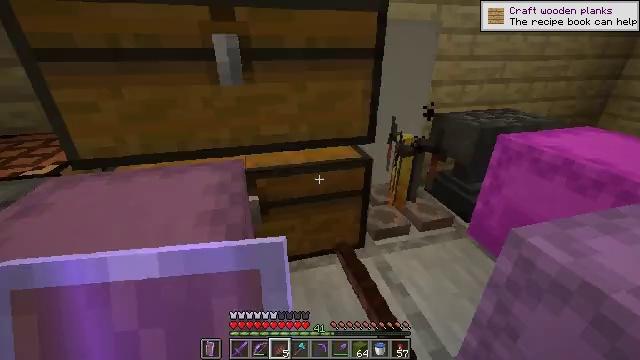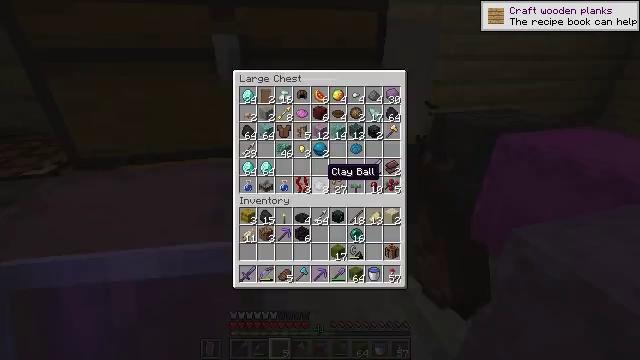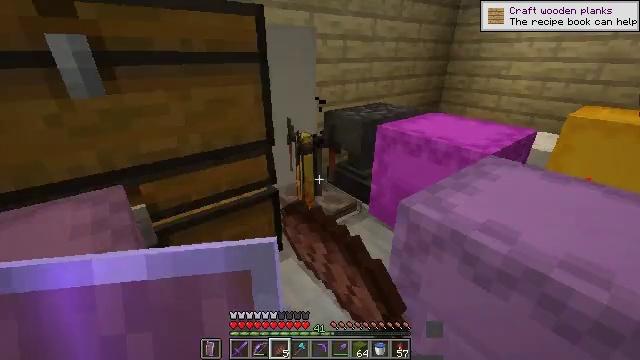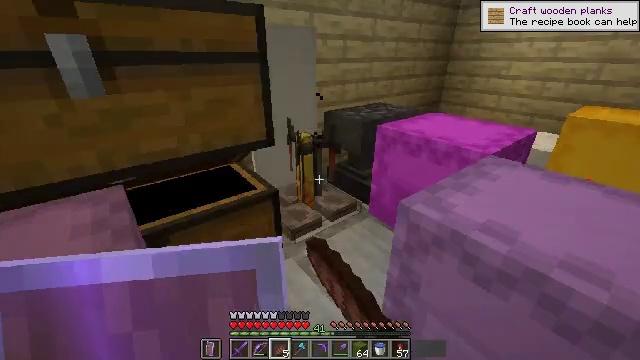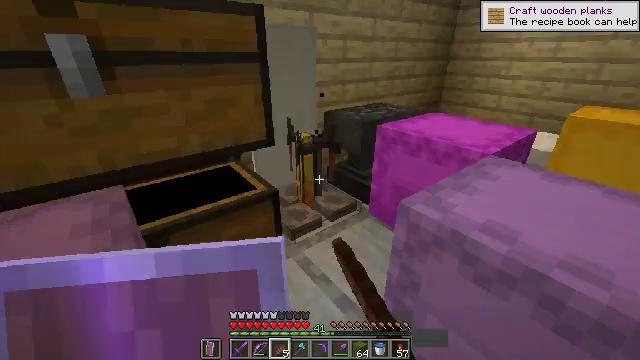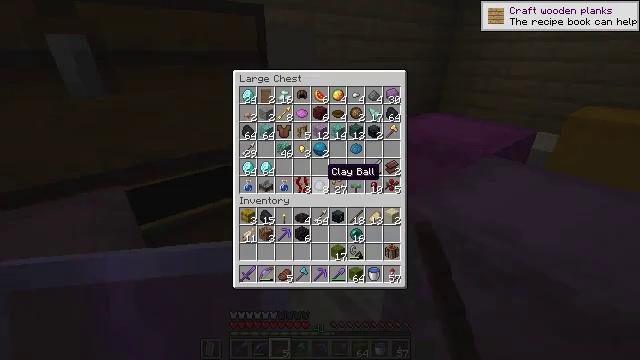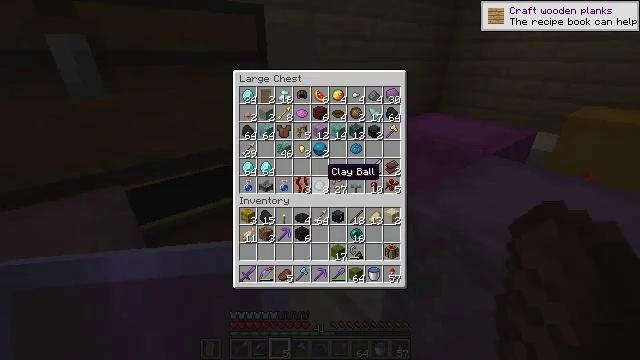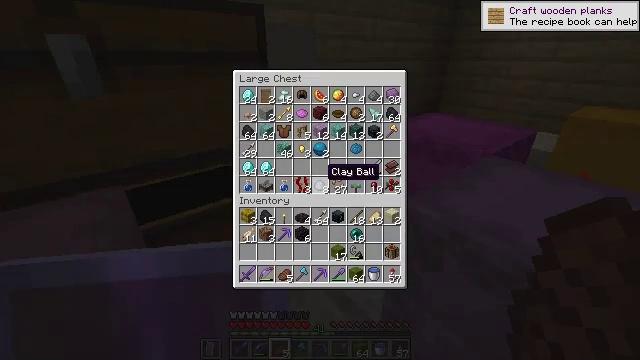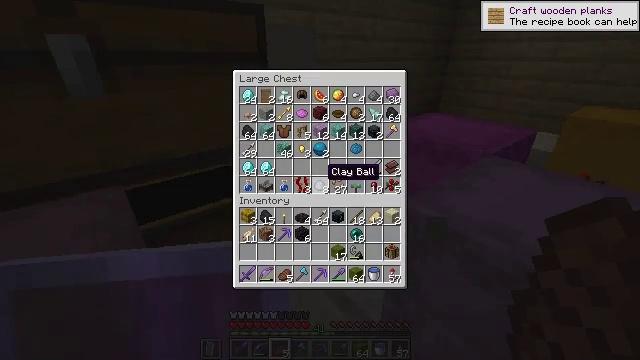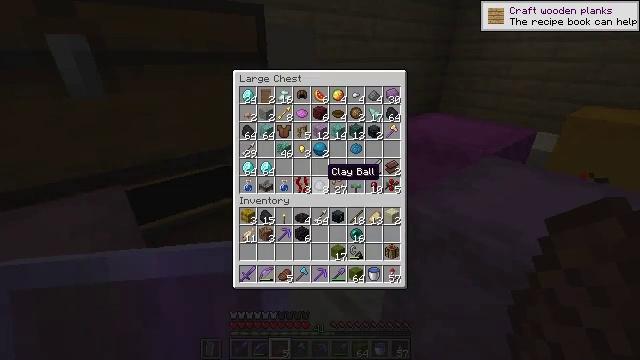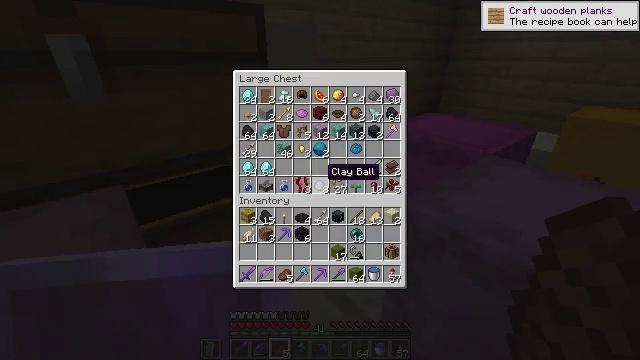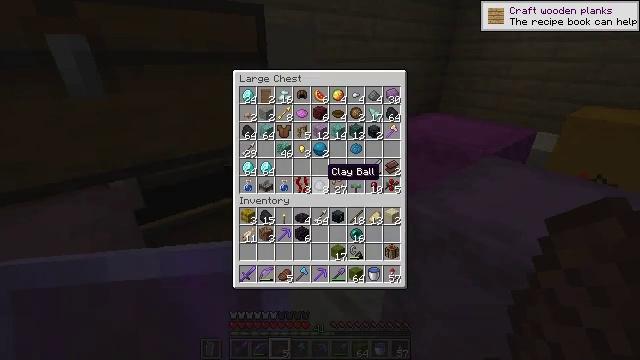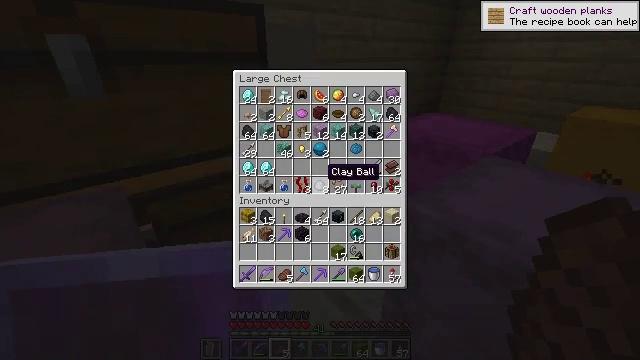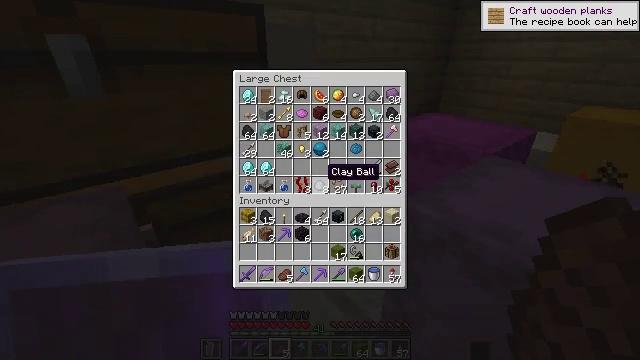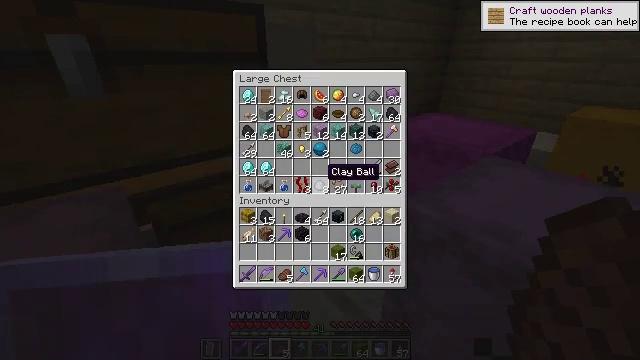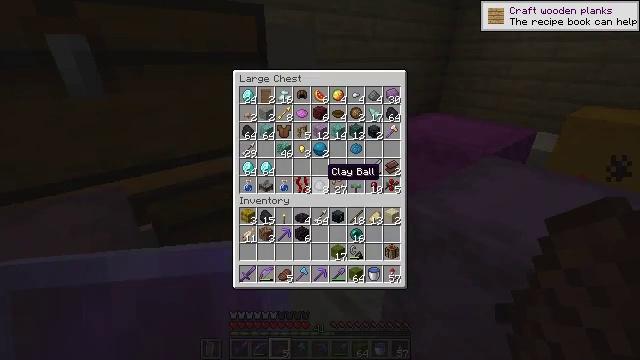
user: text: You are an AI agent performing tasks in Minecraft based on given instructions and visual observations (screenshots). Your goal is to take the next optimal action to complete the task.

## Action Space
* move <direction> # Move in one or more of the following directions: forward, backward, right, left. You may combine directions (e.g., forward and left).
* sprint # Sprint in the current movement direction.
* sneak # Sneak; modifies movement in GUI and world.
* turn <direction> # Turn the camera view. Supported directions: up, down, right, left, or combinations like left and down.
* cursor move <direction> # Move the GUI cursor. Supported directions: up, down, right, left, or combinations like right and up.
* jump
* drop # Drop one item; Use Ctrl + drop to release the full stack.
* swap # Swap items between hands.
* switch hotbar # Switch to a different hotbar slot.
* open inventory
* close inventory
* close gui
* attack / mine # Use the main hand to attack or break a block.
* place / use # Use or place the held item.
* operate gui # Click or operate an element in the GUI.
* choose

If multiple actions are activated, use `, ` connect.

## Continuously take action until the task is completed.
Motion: motion action
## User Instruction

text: Craft a green carpet.
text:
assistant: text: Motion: no_op
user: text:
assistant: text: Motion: turn right
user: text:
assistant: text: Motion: no_op
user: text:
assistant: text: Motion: no_op
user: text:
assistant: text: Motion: no_op
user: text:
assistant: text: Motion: no_op
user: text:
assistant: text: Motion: no_op
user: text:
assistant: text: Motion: no_op
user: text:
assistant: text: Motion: no_op
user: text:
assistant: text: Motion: no_op
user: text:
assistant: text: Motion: no_op
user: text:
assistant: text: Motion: no_op
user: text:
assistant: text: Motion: no_op
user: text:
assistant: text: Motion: no_op
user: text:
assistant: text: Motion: no_op
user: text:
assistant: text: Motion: no_op
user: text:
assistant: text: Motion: no_op
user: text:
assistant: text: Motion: no_op
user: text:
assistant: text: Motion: no_op
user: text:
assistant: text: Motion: no_op
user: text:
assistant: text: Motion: no_op
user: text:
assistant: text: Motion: no_op
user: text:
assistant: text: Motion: no_op
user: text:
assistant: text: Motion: no_op
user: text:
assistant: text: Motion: no_op
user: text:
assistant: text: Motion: no_op
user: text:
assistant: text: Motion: no_op
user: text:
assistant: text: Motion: no_op
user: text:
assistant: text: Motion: no_op
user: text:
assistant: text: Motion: no_op